Interaction volume radius: 5 \u00c5
Interaction volume height: 10 \u00c5
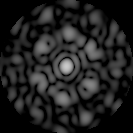
Disorder parameter: 0.6589